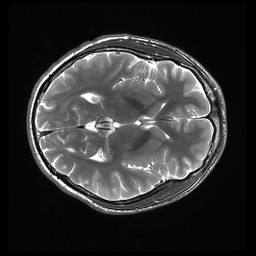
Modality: FLAIR
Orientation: axial
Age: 22
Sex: male
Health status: healthy
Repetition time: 12 s
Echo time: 0.09782 s